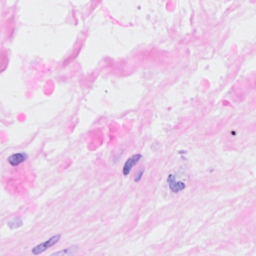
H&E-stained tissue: Breast